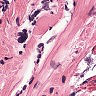
Metastatic tissue present: no